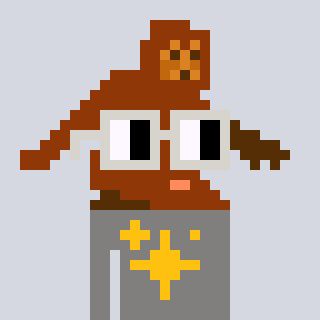
a pixel art character with square light gray glasses, a bigfoot-shaped head and a bluegrey-colored body on a cool background